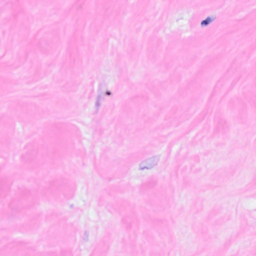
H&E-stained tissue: Breast